Question: I want to create a app. but
How to add a button to call interface? like this

<URL>
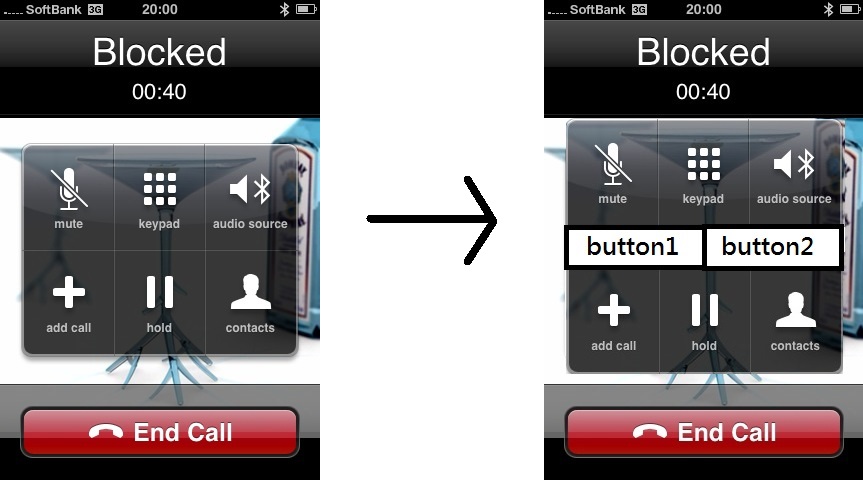
Answer: The answer is: You can't. The Call interface is provided by iOS and we don't have access to it's UI components.